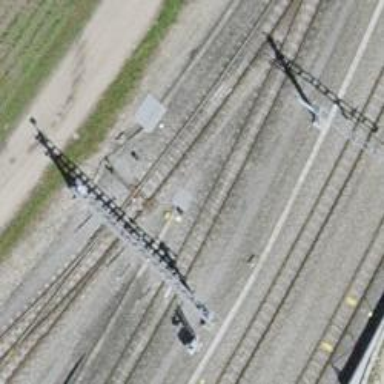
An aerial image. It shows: Railway switch.